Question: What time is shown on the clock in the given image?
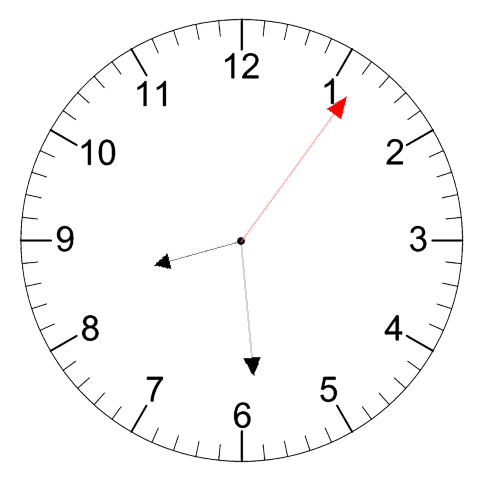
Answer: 08:29:06